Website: crate-barrel
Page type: billing-address
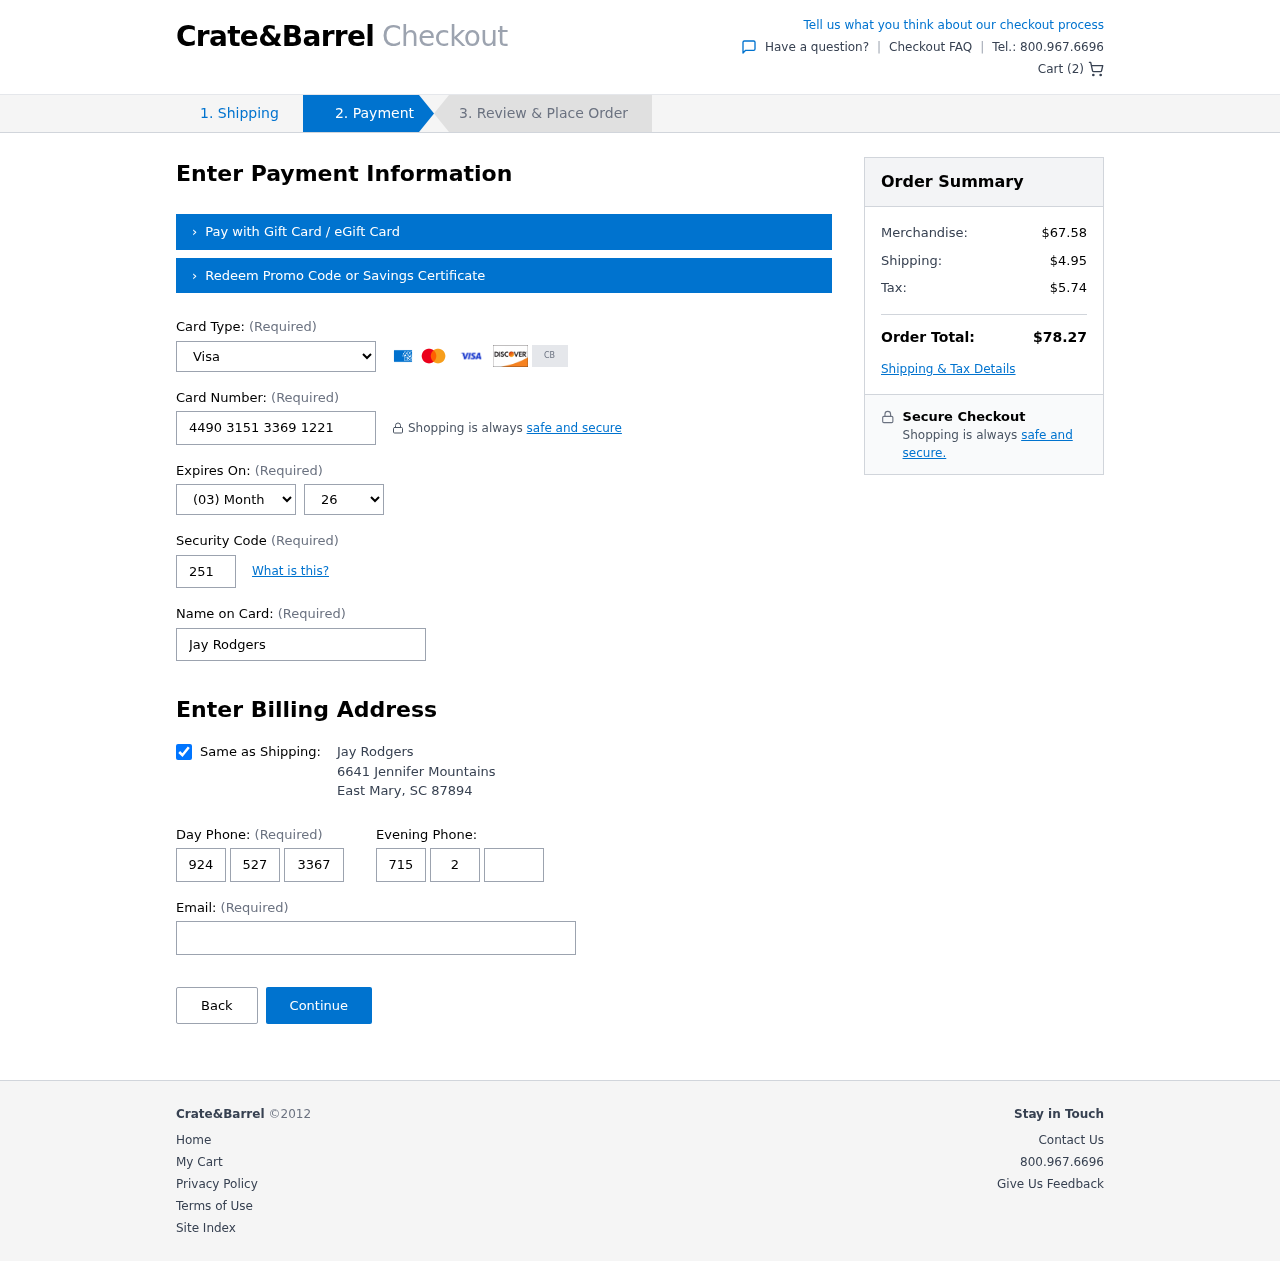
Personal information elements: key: PII_CARD_CVV
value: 251
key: PII_CARD_EXPIRY_MONTH
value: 03
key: PII_CARD_EXPIRY_YEAR
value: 26
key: PII_CARD_NUMBER
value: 4490 3151 3369 1221
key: PII_CARD_TYPE
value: Visa
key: PII_CITY
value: East Mary
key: PII_EMAIL
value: jay.rodgers@hotmail.com
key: PII_FULLNAME
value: Jay Rodgers
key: PII_PHONE_ALT_AREA
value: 715
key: PII_PHONE_ALT_PREFIX
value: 246
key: PII_PHONE_ALT_SUFFIX
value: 3414
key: PII_PHONE_AREA
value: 924
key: PII_PHONE_PREFIX
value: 527
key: PII_PHONE_SUFFIX
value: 3367
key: PII_POSTCODE
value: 87894
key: PII_STATE_ABBR
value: SC
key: PII_STREET
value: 6641 Jennifer Mountains
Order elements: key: ORDER_NUM_ITEMS
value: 2
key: ORDER_SUBTOTAL
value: $67.58
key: ORDER_SHIPPING_COST
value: $4.95
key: ORDER_TAX
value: $5.74
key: ORDER_TOTAL
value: $78.27